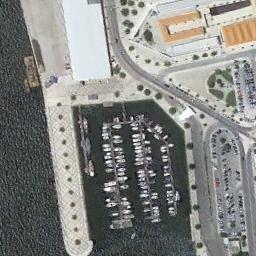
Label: harbor